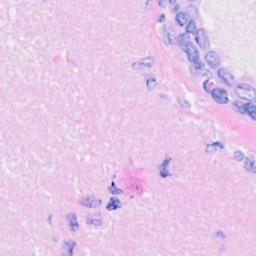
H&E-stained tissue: Breast